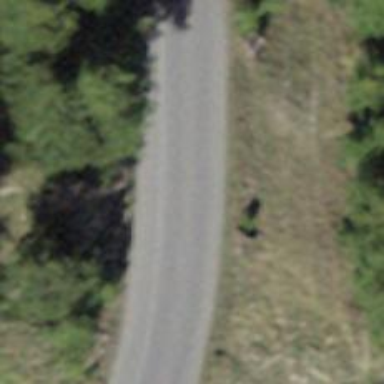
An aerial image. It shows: Unclassified road with asphalt surface.